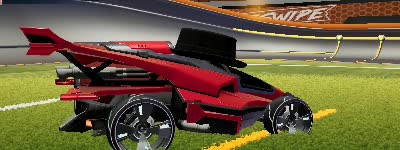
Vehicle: aftershock